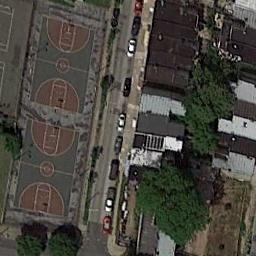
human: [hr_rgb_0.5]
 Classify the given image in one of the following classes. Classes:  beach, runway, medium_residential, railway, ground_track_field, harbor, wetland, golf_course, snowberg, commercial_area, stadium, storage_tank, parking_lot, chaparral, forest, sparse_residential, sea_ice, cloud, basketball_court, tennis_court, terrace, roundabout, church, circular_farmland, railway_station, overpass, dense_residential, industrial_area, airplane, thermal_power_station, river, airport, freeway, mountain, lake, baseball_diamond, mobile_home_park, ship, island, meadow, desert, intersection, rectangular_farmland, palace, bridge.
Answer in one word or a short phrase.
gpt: basketball_court